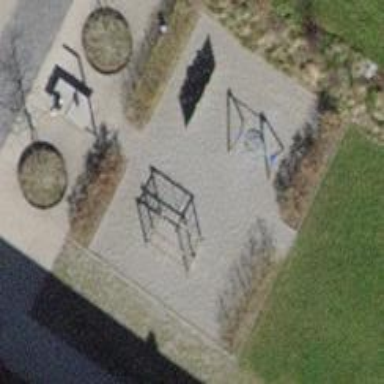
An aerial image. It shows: Playground area for leisure land.